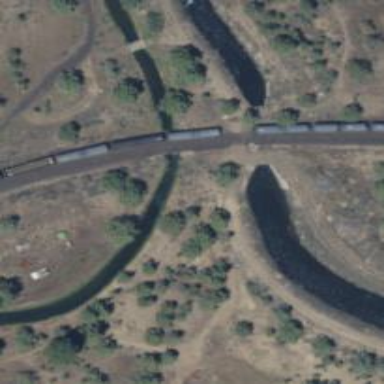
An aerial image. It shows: Culvert tunnel crossing over canal.